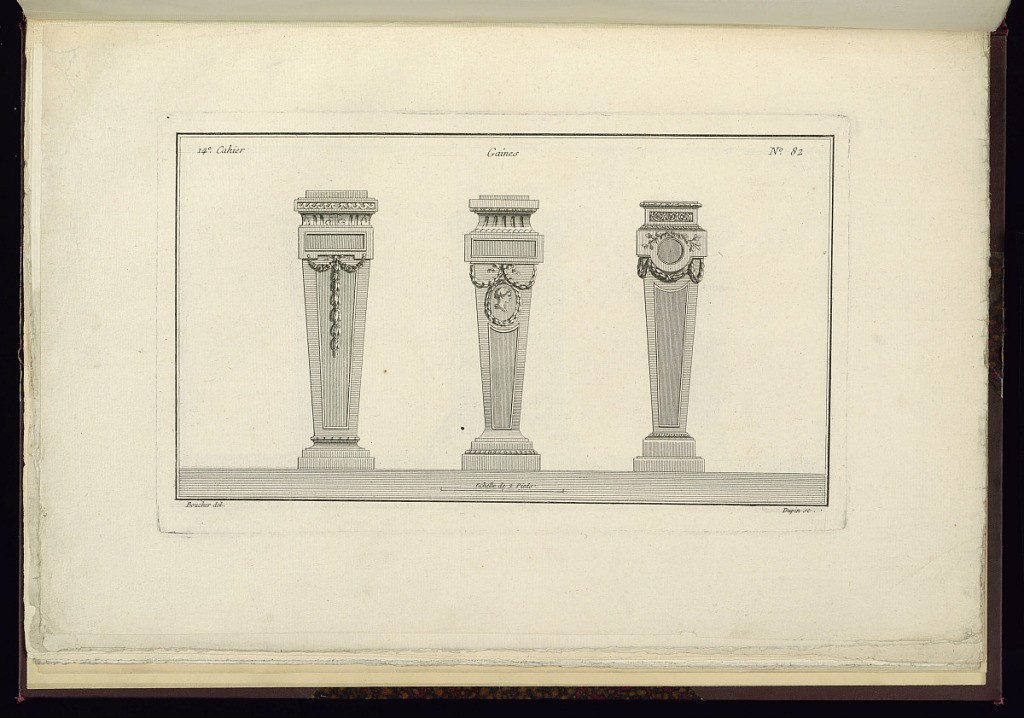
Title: Gaines
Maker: Juste-François Boucher, French, 1736 – 1782
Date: ca. 1775
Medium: Engraving on off white laid paper
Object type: Print
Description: Designs for three pedestals decorated with ornament motifs including wave pattern, acanthus leaves, fluting, rose garland, egg and dart, portrait medallion, bound lead, lamb tongue, and rosettes. The plate is signed.